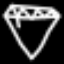
Label: diamond